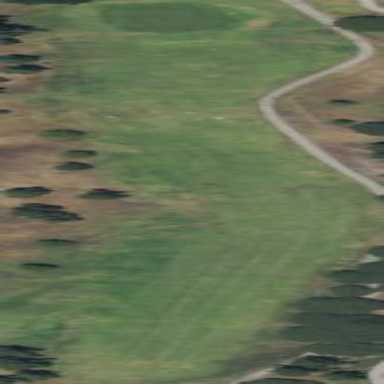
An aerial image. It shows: Scenic golf fairway.